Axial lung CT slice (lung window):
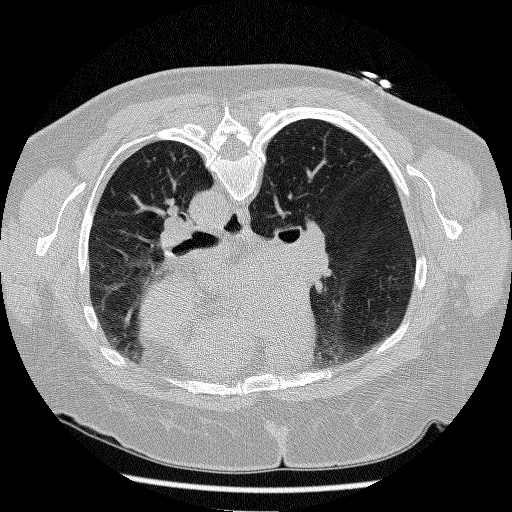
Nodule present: no